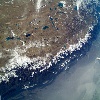
Label: land